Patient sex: M
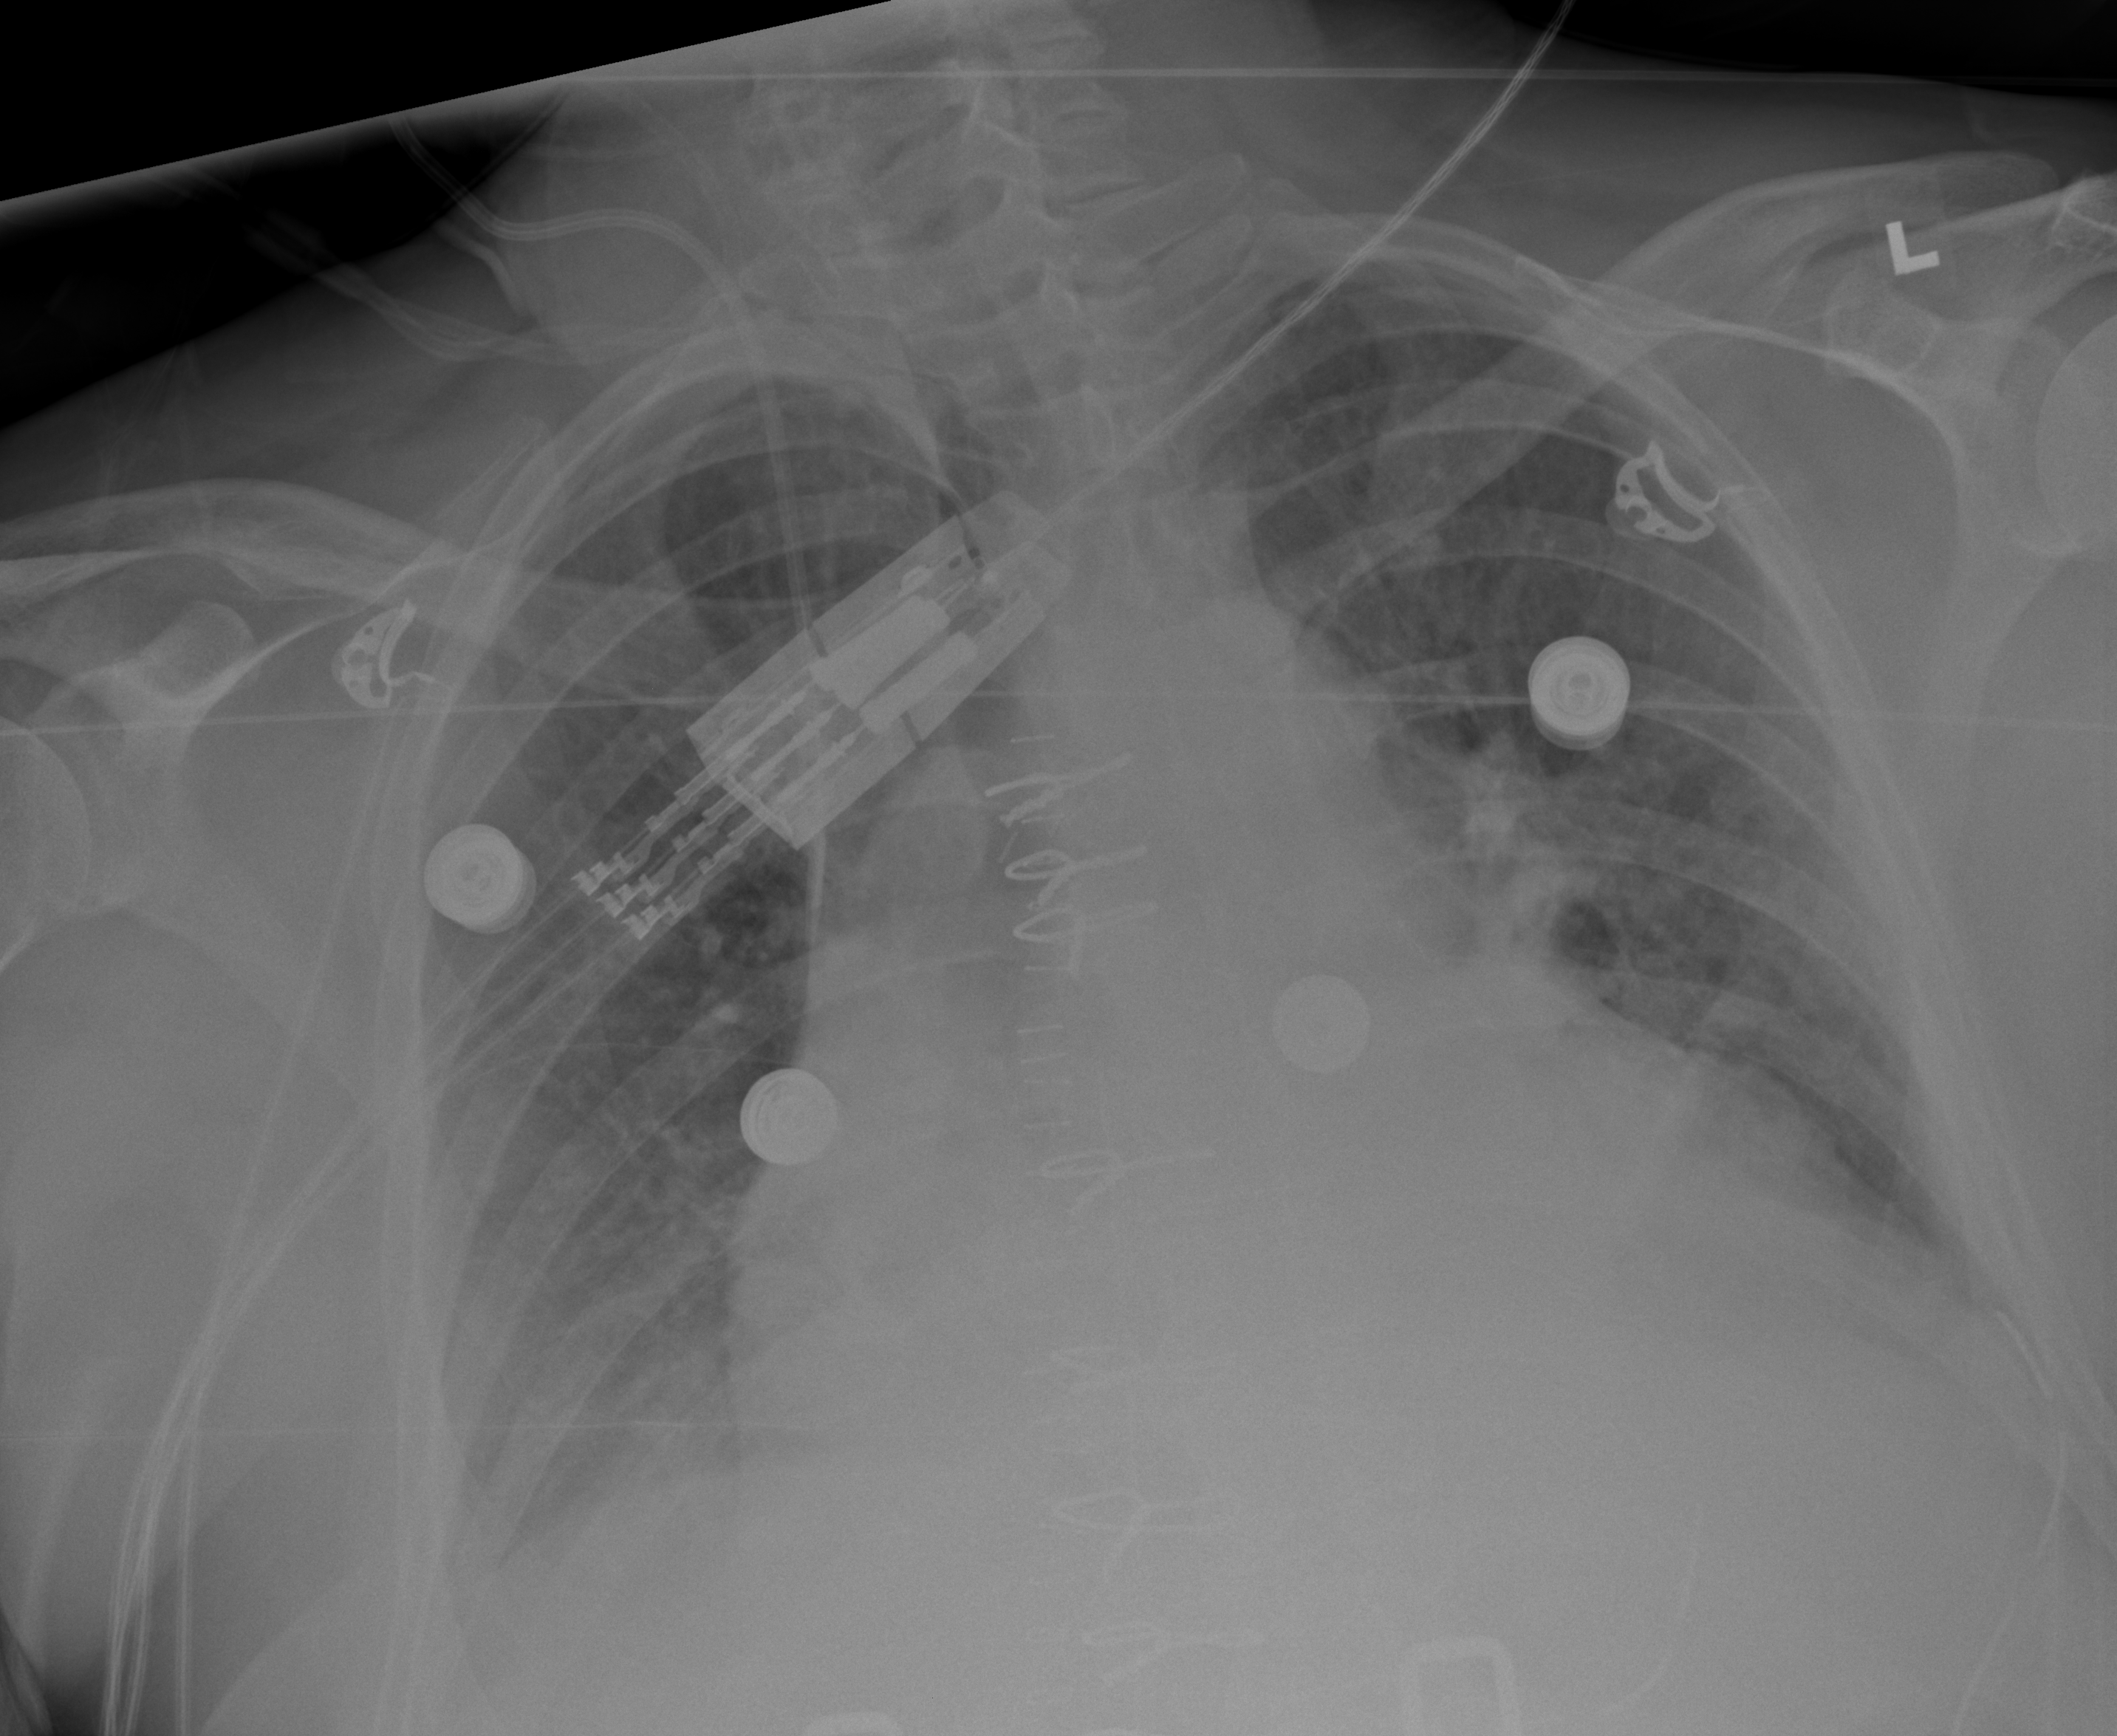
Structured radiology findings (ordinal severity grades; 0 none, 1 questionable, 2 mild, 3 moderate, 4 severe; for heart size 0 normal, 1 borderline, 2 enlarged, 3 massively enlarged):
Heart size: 2
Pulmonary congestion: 2
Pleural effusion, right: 3
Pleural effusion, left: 2
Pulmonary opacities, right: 1
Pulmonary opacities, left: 1
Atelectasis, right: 2
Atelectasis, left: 2